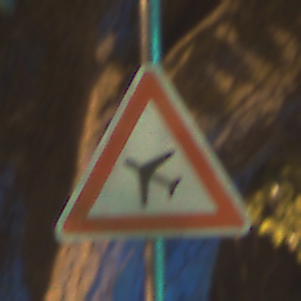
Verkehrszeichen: FlugbetriebRechts
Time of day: Night
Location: Outdoor (Urban)
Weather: PartlyCloudy
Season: NotSpecified
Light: Artificial